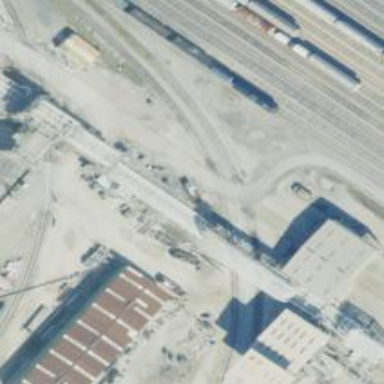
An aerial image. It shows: Rail spur service.